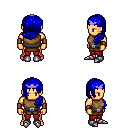
a pixel art fantasy rpg character, male body template, human, tanned skin, leather chest armor, red pants, blue left-swept hairstyle, purple tiara, leather bracers, metal boots, four views (front, back, left, right), 2x2 character sprite sheet, small pixel art, hard edges, no anti-aliasing